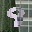
Label: 8